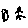
Label: bird